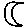
Label: moon